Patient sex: F
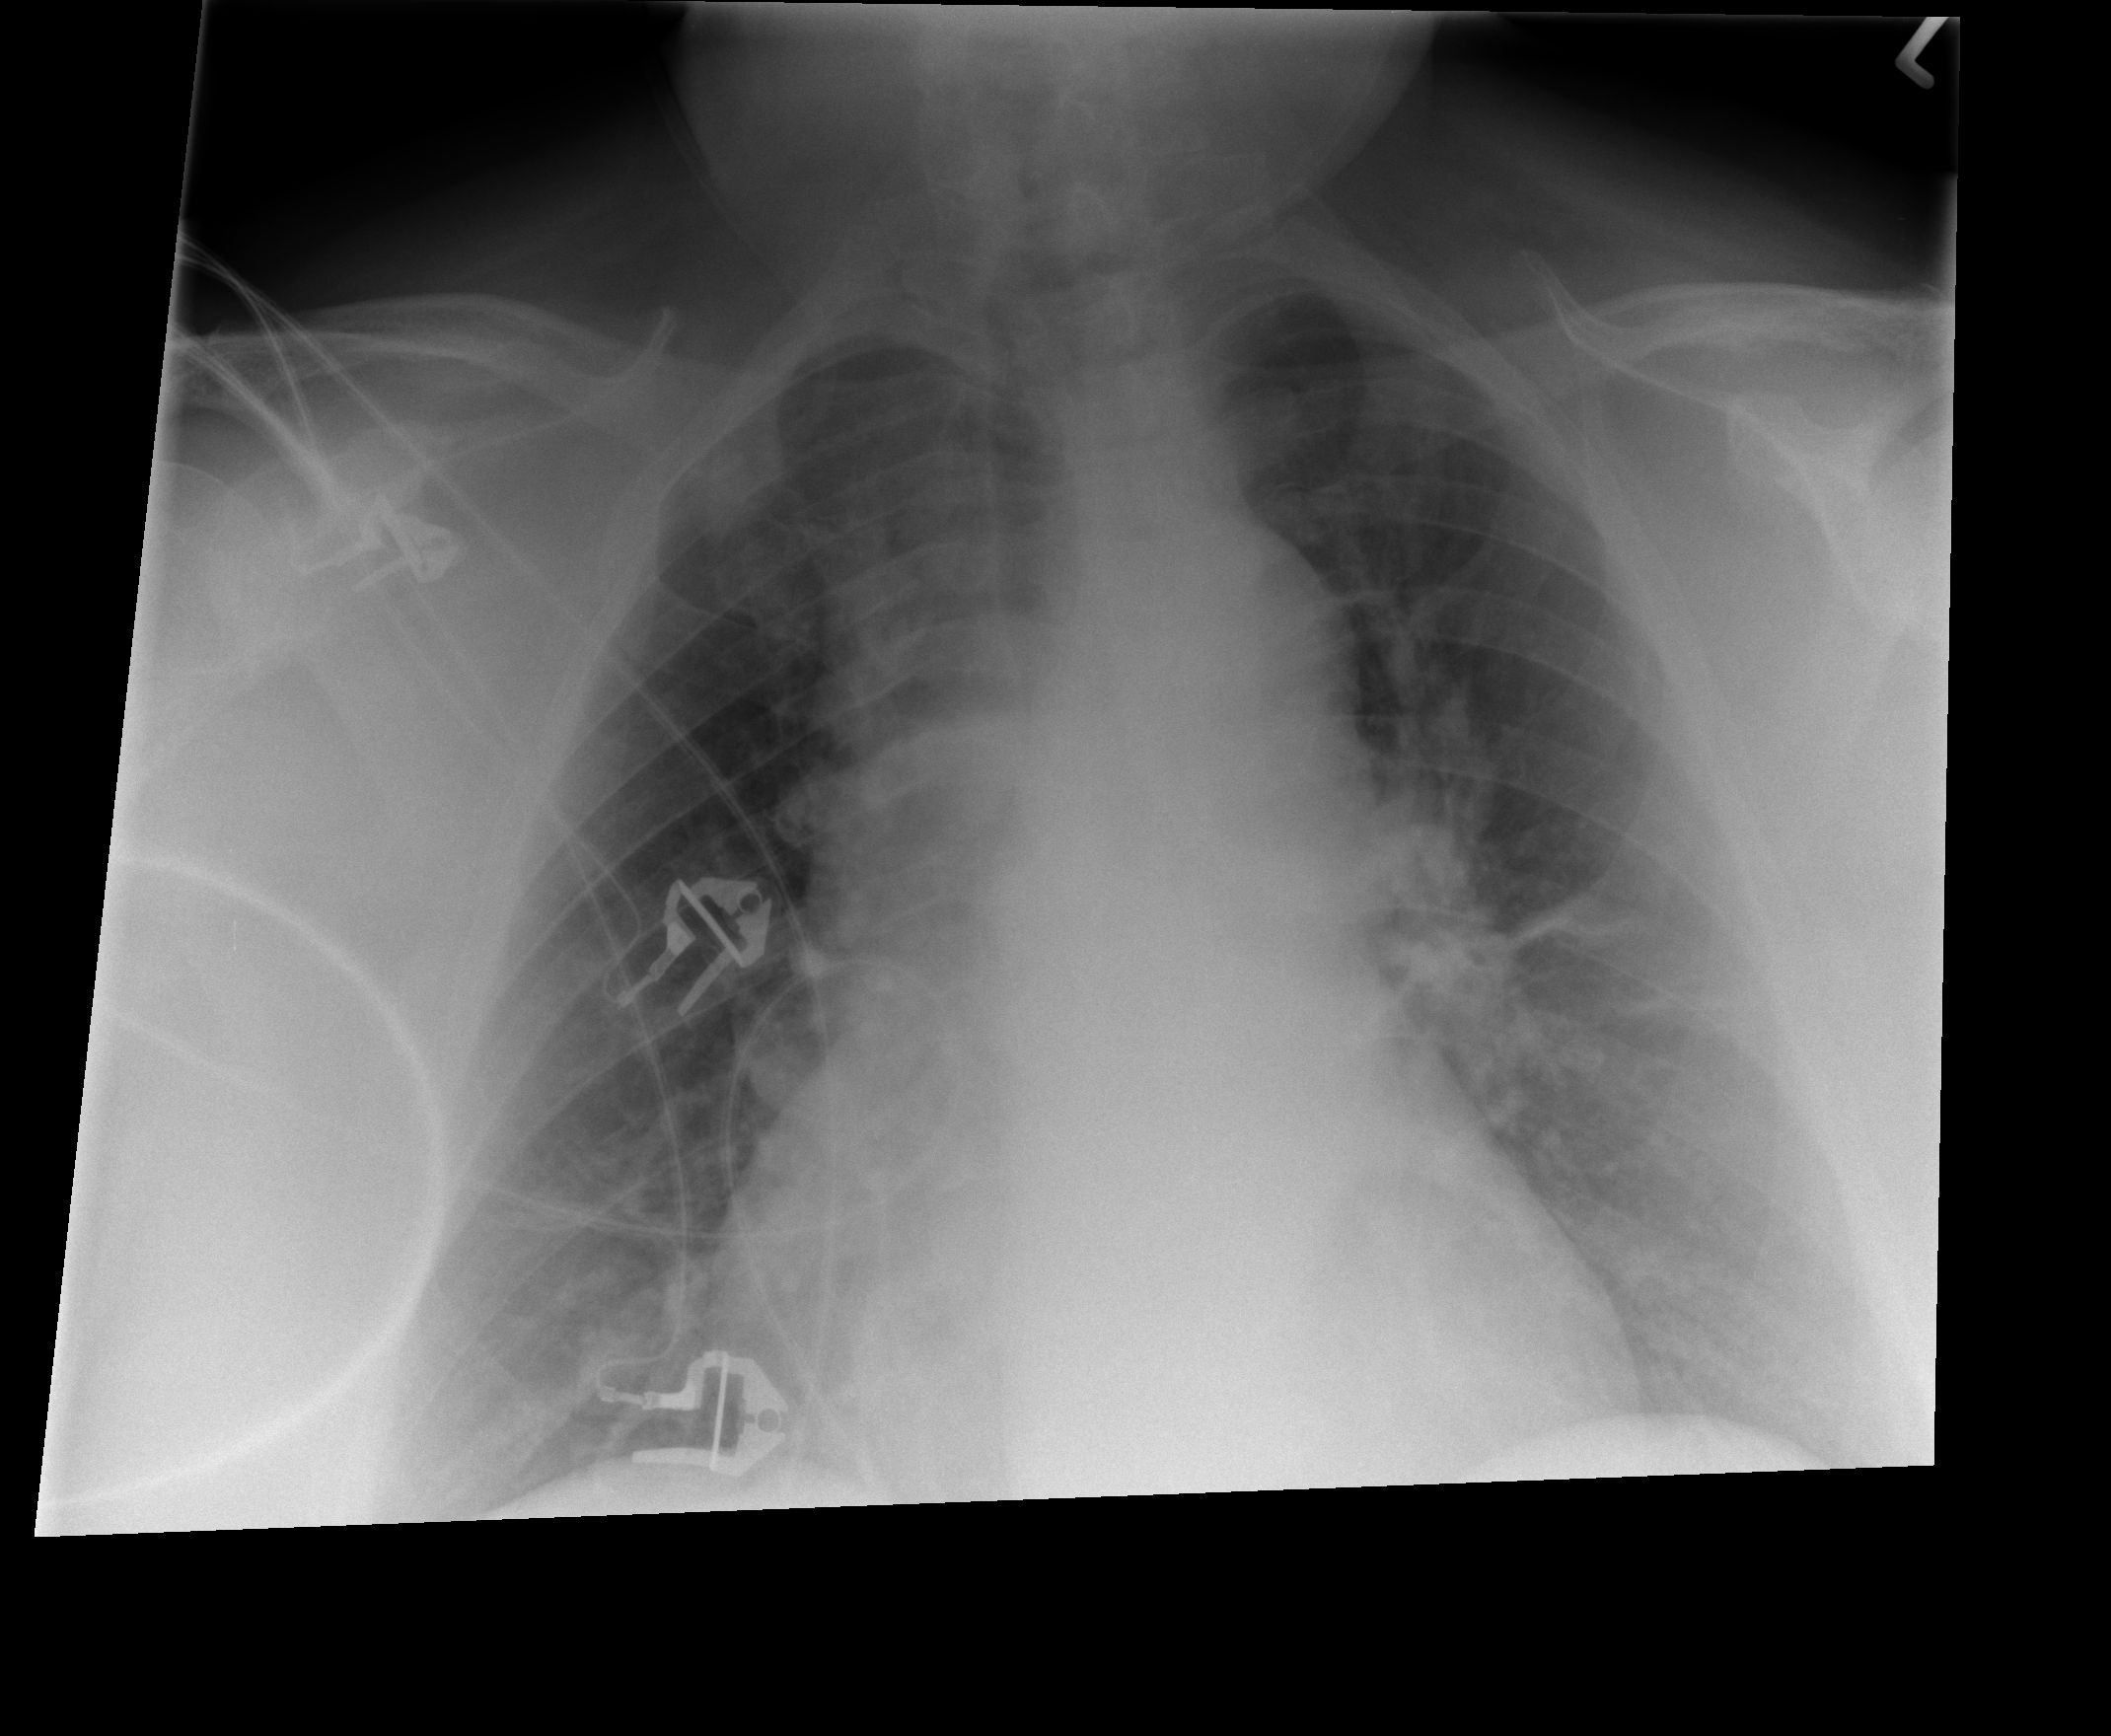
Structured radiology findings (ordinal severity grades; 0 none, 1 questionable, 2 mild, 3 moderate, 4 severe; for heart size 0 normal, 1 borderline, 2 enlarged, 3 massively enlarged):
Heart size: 2
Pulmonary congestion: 2
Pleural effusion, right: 0
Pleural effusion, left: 0
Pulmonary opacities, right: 0
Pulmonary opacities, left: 0
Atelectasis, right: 0
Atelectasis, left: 2